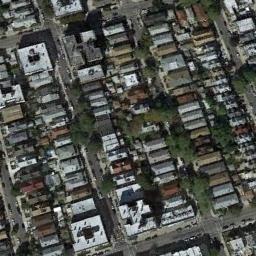
Label: residential